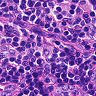
Metastatic tissue present: no